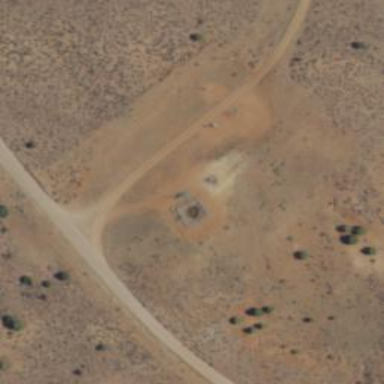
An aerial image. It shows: Storage tank that is man-made.